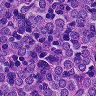
Metastatic tissue present: yes